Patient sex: F
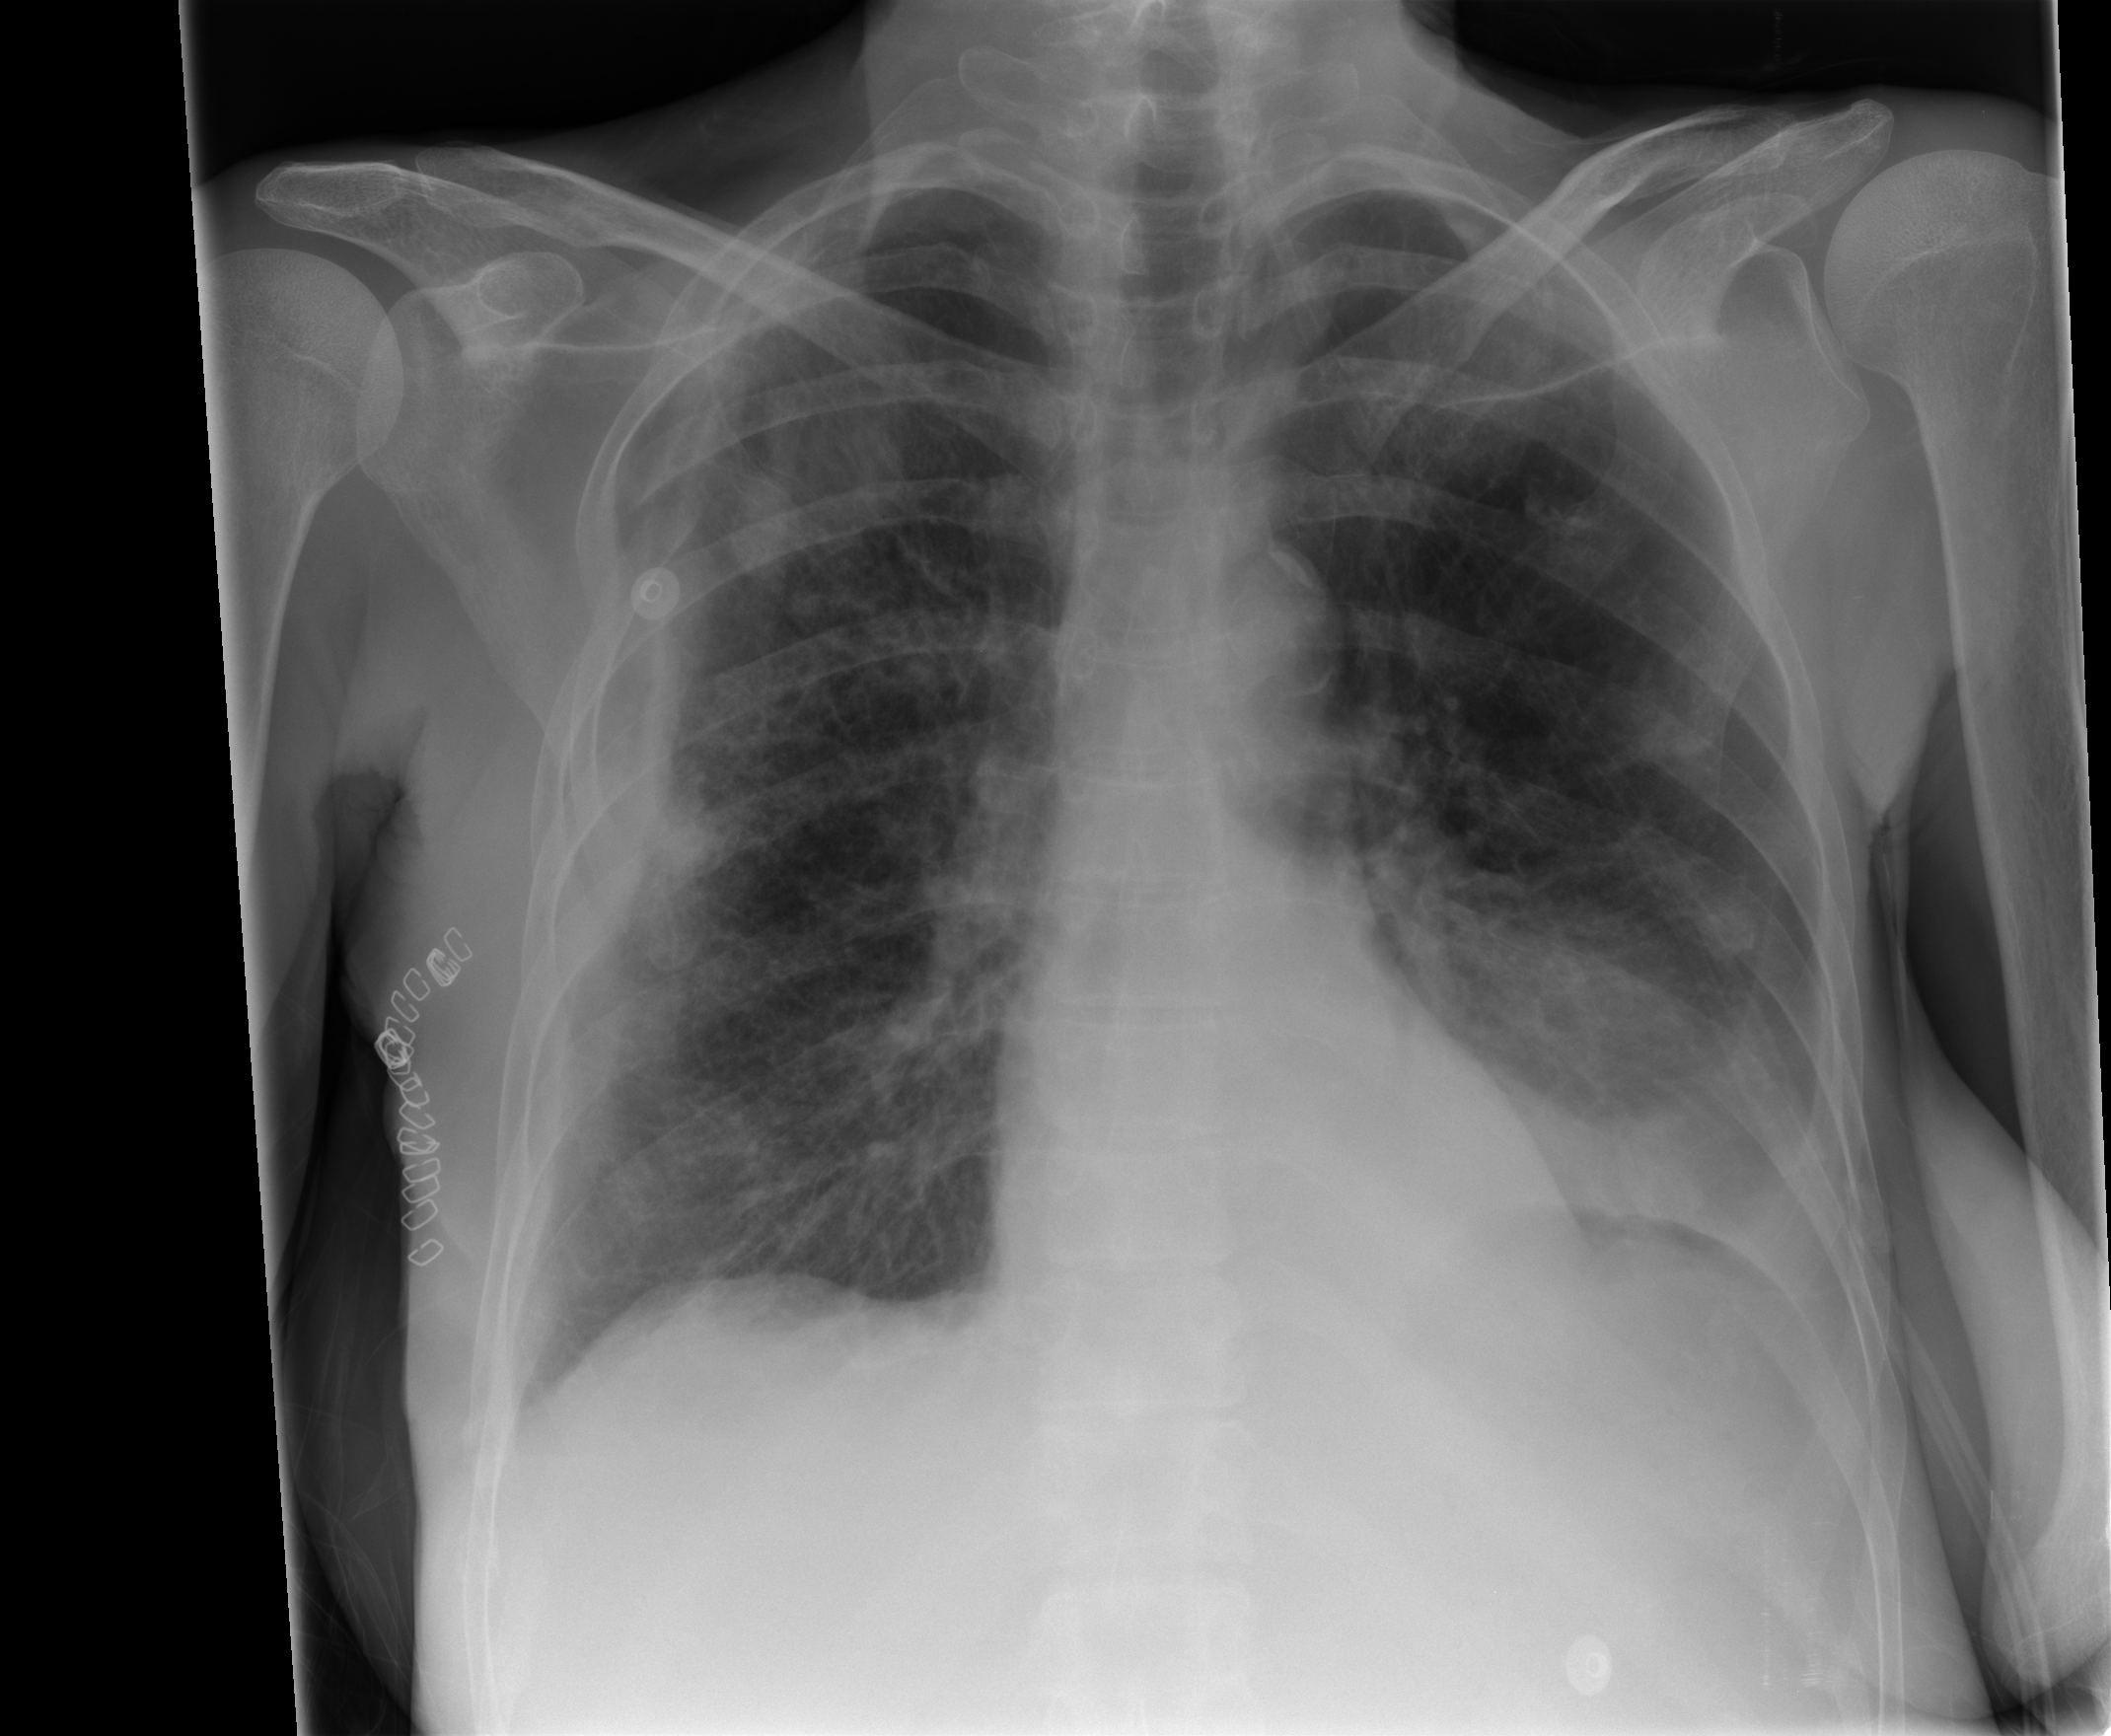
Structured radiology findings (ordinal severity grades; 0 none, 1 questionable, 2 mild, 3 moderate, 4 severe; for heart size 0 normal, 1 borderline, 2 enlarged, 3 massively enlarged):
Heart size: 0
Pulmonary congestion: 2
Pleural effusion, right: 0
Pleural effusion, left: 2
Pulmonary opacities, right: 1
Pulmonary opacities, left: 2
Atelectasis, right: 2
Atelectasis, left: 3